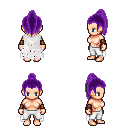
a pixel art fantasy rpg character, female body template, human, light skin, white tattered cape, white pants, purple long topknot hairstyle, leather bracers, four views (front, back, left, right), 2x2 character sprite sheet, small pixel art, hard edges, no anti-aliasing